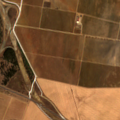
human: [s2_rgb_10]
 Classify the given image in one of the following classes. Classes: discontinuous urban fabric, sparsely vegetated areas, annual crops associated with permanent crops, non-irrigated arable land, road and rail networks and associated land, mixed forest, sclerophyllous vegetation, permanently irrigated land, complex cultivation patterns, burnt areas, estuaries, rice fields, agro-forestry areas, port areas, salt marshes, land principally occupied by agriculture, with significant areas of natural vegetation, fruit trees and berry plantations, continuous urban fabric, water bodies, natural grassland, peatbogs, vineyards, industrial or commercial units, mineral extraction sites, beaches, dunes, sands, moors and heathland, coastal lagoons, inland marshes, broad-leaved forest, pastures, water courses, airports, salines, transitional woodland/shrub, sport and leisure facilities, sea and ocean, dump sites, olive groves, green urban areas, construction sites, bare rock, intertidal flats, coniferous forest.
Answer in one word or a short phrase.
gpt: non-irrigated arable land, vineyards, broad-leaved forest